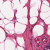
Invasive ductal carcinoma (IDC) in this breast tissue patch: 0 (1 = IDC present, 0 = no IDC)